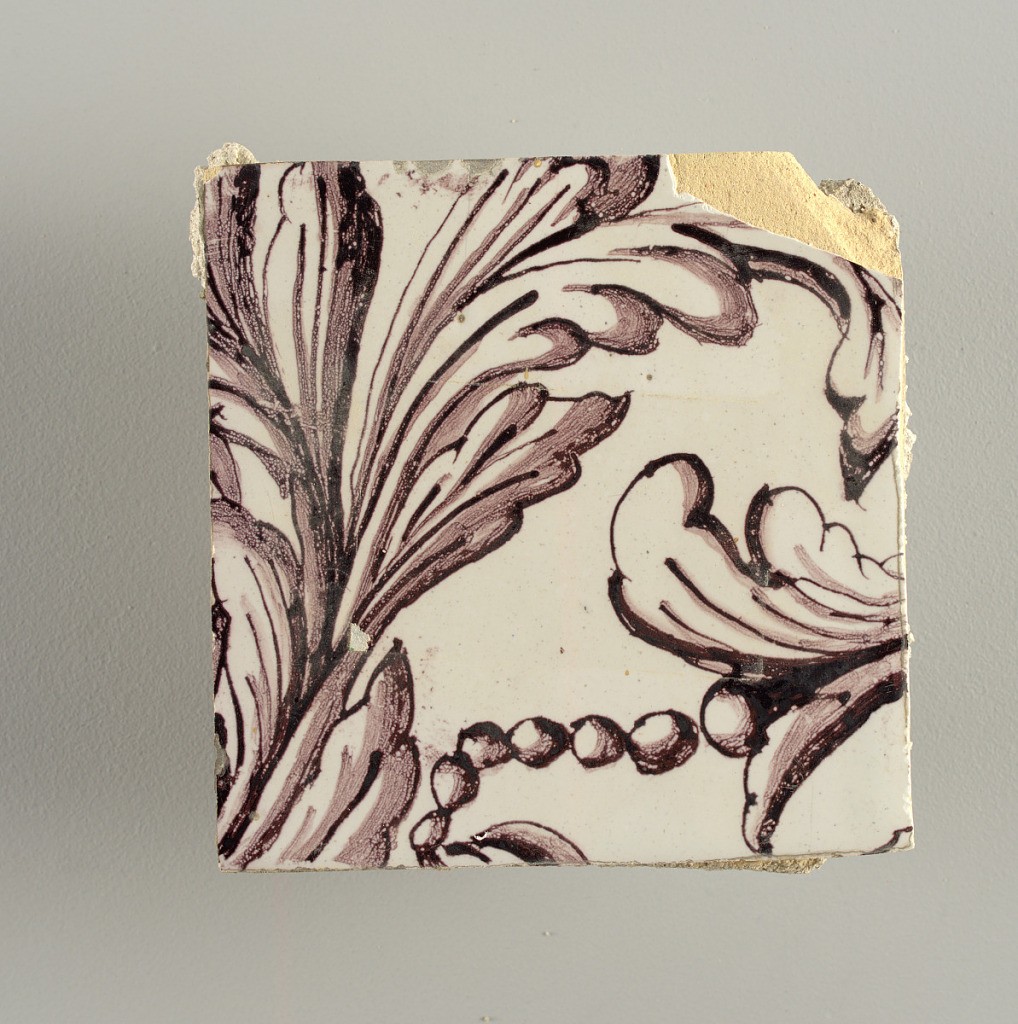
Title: Wall facing
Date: ca. 1725
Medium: Tin-glazed earthenware, underglaze
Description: Horizontal rectangle.  Thirty-seven tiles wide and twenty-one high with opening for door or window nineteen and one-half tiles high and twelve wide.  To left and right of opening, centered canopy above. Left, woman representing Hope, right, a sculputure urn.  Centered above opening, a mascaron.  Arabesque design of foliage.